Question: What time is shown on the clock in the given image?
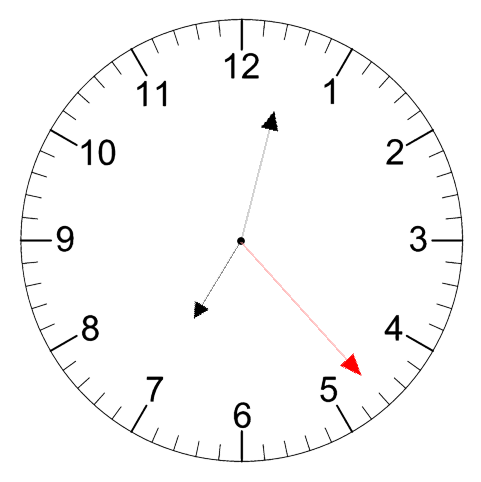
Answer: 07:02:23